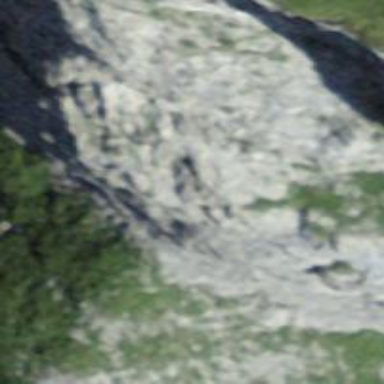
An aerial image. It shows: Natural cliff.